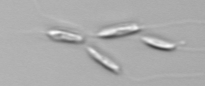
Label: Dinobryon